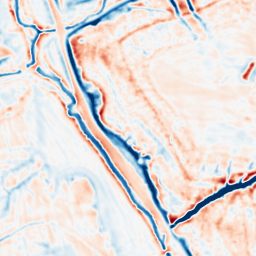
Category: multiscale
Decomposition family: dog_multiscale
Decomposition parameters: sigma_ratio: 1.6
n_scales: 3
base_sigma: 1
Upsampling method: sinc_blackman
Upsampling parameters: scale: 4
kernel_size: 16
Upsampling scale: 4